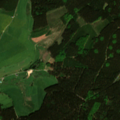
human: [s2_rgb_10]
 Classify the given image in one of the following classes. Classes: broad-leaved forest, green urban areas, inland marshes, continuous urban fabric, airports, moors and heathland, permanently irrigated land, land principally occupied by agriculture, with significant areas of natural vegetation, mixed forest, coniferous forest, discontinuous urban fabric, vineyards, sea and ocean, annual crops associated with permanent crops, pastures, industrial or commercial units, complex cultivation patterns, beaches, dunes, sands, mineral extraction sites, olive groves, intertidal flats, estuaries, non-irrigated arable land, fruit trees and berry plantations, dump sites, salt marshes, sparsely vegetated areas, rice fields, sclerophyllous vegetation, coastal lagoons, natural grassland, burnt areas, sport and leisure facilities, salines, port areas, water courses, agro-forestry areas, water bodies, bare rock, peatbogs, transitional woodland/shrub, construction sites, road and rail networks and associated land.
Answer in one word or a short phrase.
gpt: pastures, coniferous forest, mixed forest